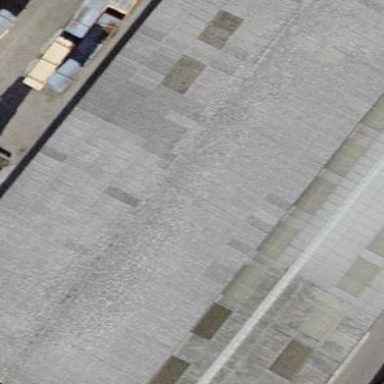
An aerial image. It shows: Industrial building.